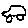
Label: car